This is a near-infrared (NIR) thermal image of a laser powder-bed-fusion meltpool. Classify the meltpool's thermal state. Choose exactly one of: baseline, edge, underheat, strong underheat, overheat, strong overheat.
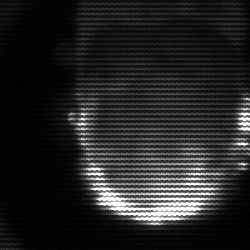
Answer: baseline